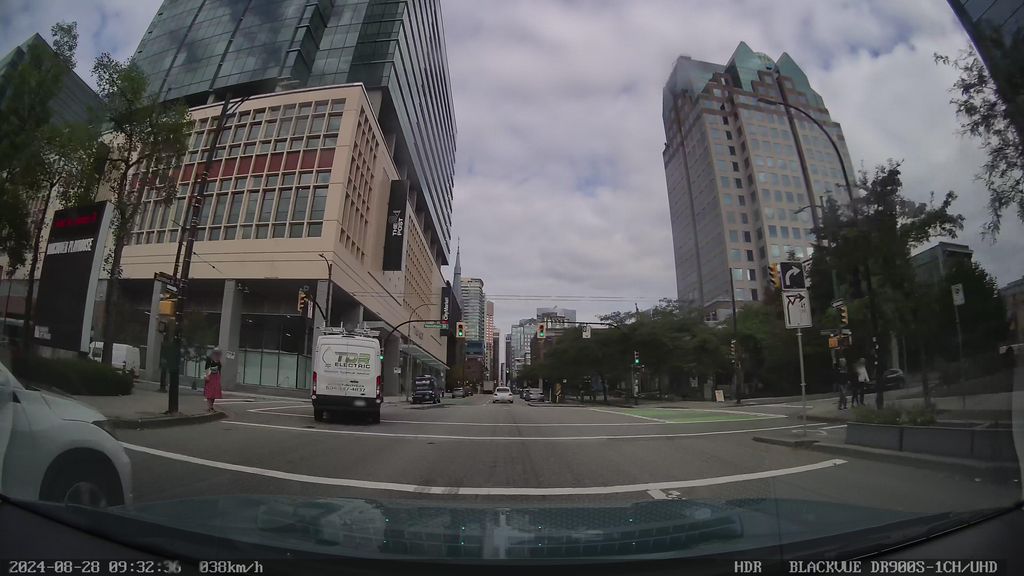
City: vancouver